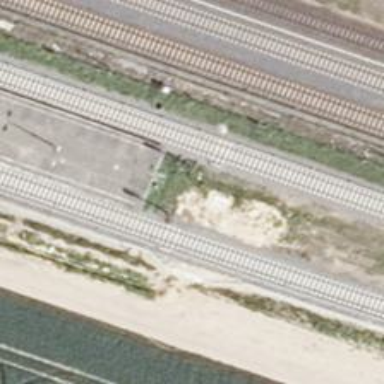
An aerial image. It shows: Railway signal.